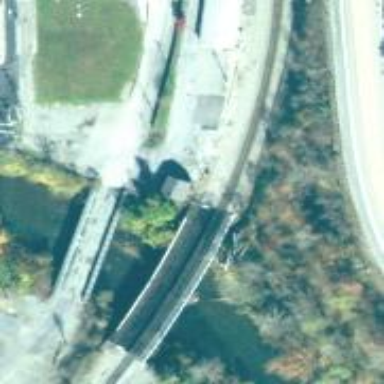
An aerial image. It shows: Railway siding with rails.